Milling tool wear sample.
Tool blade image: 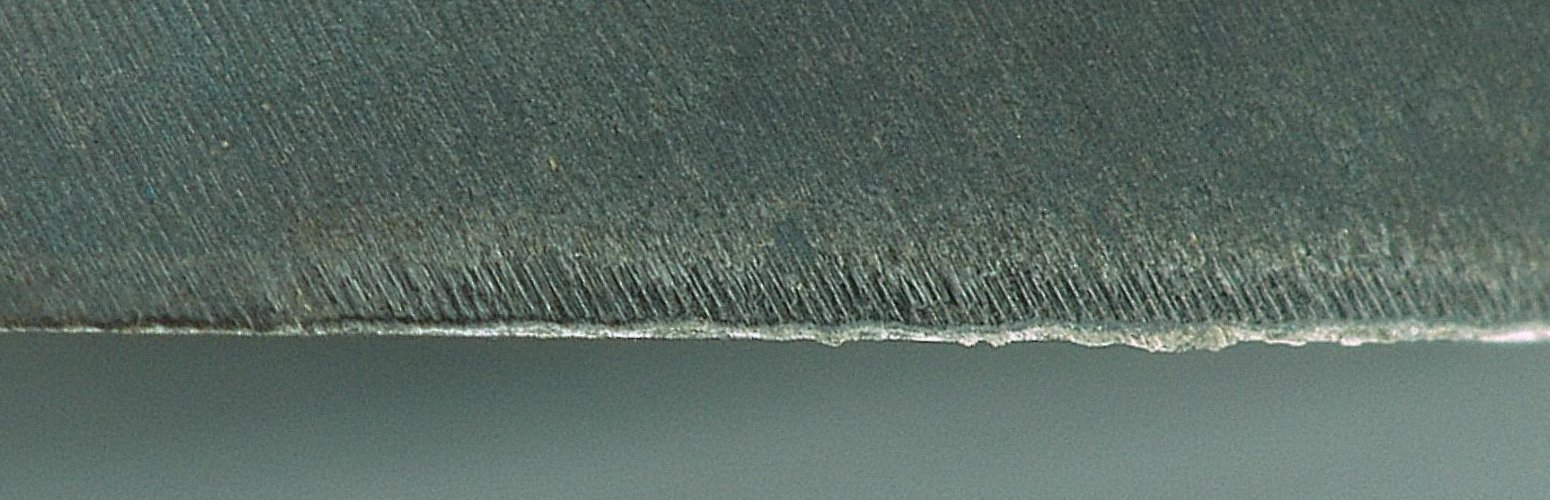
Chip image: 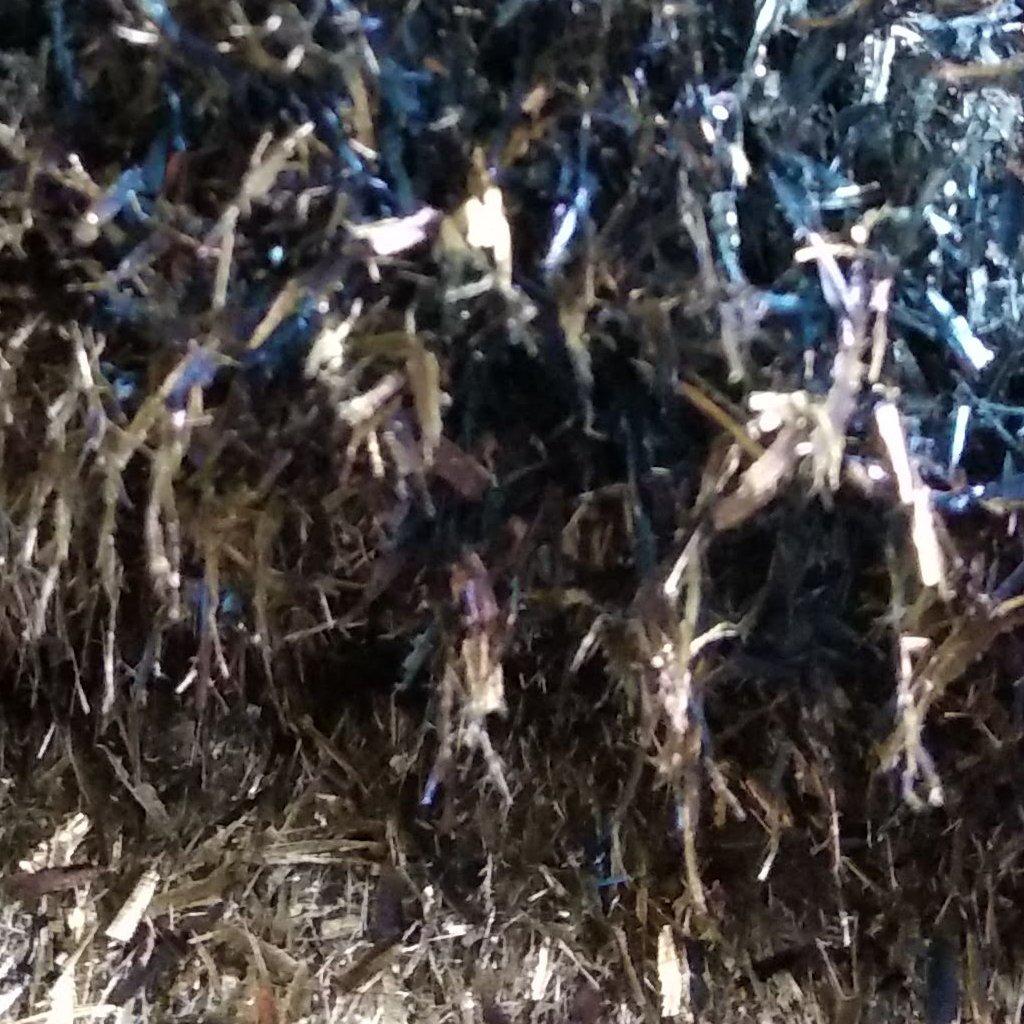
Workpiece image: 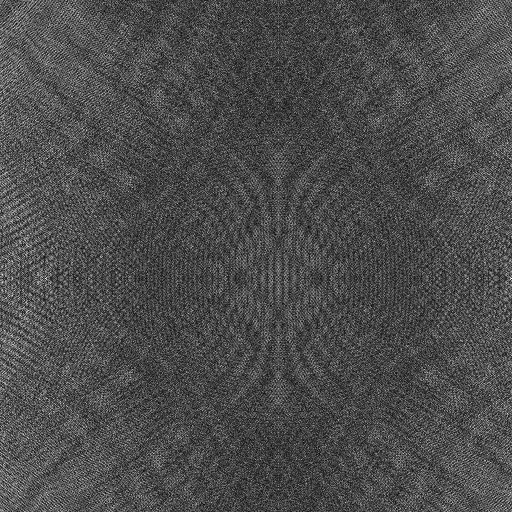
Tool wear state: sharp
Gaps: 7.65
Flank wear: 55.29
Overhang: 17.2
Force-signal Mel-spectrograms (X, Y, Z axes): 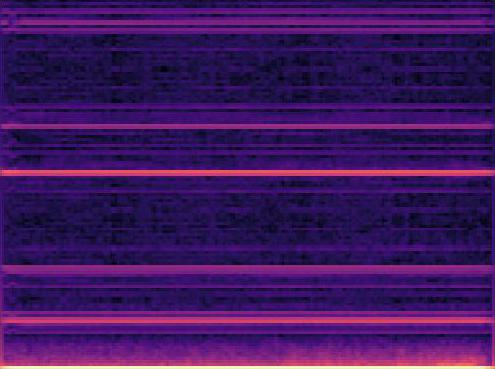 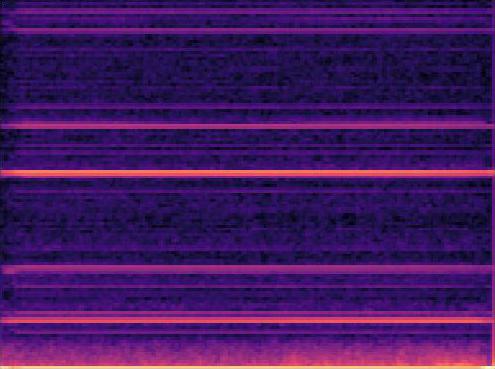 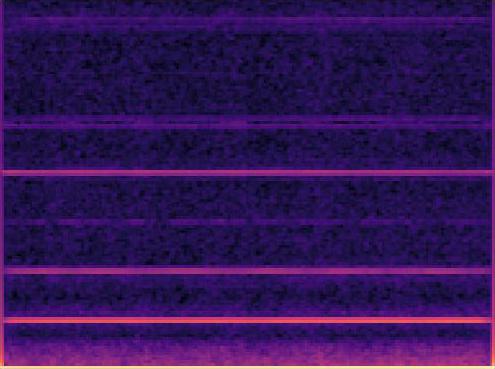
Force-signal scalograms (X, Y, Z axes): 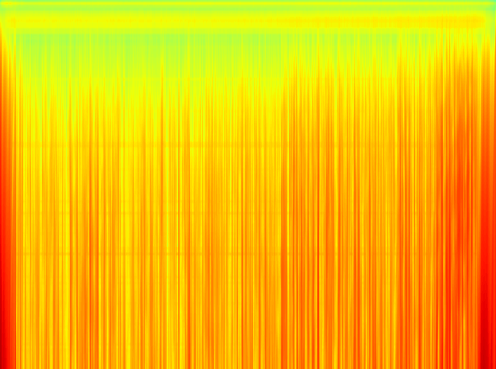 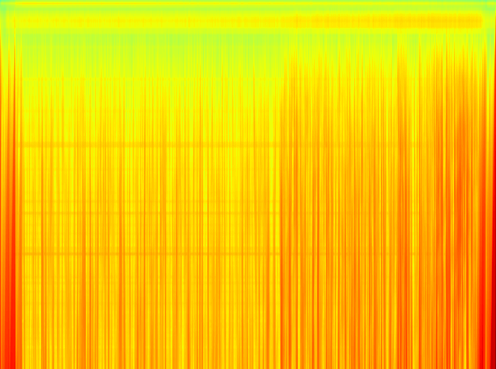 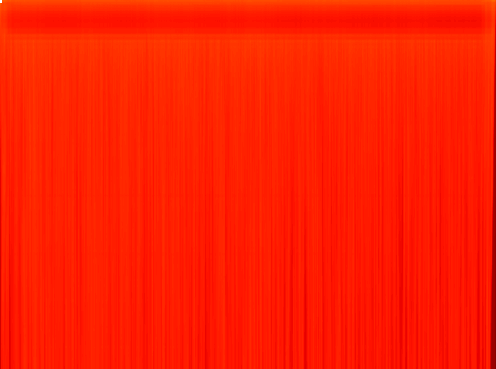
Force phase: initial_break_in_wear